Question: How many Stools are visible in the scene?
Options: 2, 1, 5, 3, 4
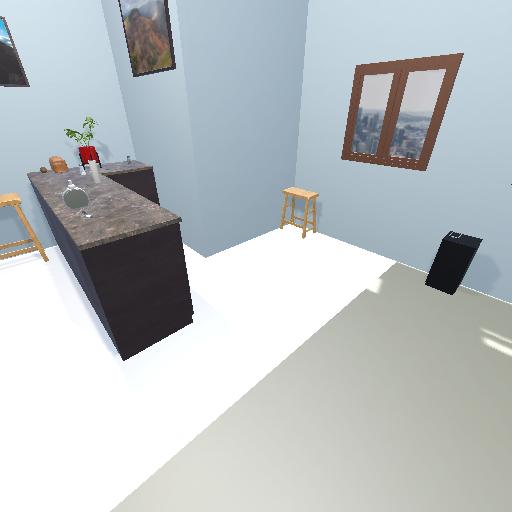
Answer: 2